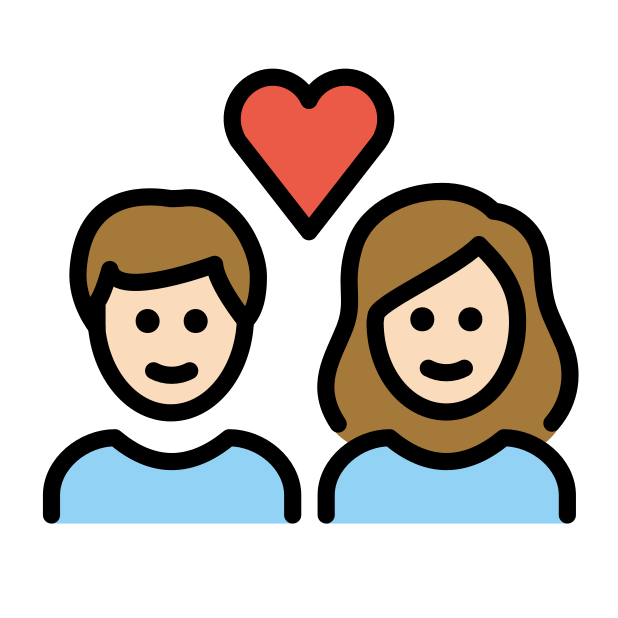
couple with heart: light skin tone